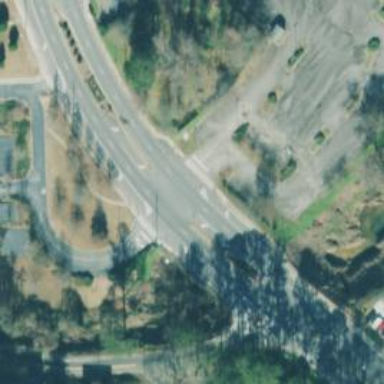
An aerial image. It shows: Asphalt road at the secondary link level.